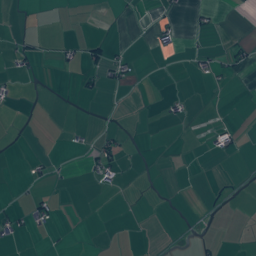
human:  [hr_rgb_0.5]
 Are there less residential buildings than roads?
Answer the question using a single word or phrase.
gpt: no

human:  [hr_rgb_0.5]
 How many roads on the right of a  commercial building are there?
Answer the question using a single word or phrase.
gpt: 59

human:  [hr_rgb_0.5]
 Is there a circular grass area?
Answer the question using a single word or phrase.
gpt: no

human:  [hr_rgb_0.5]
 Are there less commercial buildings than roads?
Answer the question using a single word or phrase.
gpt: yes

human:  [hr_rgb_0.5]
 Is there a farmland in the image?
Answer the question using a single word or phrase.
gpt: yes

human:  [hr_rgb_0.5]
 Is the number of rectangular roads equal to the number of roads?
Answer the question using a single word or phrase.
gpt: no

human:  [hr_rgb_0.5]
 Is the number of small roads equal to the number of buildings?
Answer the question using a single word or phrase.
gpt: no

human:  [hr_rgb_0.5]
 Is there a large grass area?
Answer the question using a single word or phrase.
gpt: yes

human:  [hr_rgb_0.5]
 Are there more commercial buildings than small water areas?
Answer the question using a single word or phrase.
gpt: no

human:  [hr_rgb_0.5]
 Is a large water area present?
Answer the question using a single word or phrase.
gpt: yes

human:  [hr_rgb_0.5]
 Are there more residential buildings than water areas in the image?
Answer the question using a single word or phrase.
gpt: yes

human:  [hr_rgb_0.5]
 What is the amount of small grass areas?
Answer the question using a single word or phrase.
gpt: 17

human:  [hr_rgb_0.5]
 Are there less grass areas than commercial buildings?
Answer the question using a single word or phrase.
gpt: no

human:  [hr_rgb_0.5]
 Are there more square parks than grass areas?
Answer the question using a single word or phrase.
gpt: no

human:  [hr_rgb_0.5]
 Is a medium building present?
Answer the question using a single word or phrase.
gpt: yes

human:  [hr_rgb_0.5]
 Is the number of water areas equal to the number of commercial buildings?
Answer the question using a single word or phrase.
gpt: no

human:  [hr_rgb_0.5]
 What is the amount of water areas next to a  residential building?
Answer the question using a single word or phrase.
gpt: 27

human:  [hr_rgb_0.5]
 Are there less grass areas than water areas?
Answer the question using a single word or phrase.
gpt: no

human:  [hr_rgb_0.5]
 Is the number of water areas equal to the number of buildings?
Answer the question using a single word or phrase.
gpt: no

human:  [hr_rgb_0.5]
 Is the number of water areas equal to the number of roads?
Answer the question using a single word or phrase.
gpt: no

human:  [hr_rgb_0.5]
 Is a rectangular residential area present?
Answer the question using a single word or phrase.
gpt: no

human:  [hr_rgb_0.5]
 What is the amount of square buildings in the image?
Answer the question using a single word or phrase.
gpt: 4

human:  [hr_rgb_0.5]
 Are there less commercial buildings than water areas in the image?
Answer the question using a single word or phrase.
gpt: yes

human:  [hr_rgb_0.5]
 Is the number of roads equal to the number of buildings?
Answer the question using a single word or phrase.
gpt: no

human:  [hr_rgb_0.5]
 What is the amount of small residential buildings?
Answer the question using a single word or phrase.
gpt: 112

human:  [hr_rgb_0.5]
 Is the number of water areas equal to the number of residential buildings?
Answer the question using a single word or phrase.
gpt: no

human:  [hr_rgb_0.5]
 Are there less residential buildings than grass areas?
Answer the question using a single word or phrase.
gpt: yes

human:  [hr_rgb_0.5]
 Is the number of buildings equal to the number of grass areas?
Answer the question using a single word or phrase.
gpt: no

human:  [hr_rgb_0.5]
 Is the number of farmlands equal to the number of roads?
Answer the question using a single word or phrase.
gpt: no

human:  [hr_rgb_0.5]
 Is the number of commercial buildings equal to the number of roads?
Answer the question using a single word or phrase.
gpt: no

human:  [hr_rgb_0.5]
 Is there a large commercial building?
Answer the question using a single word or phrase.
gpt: no

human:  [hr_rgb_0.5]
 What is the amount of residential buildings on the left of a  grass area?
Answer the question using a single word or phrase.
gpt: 126

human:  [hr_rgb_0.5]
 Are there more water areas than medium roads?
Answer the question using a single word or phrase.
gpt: yes

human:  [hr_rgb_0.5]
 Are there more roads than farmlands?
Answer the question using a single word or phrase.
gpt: yes

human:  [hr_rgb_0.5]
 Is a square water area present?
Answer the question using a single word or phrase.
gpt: yes

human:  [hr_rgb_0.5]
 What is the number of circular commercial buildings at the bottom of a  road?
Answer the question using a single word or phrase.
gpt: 0